Interaction volume radius: 5 \u00c5
Interaction volume height: 15 \u00c5
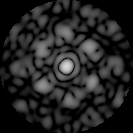
Disorder parameter: 0.5689